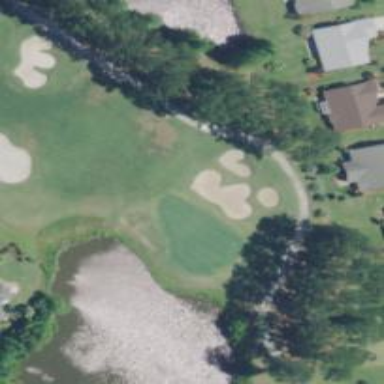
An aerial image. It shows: Pond serving as water hazard on golf course. It is natural feature of the landscape.